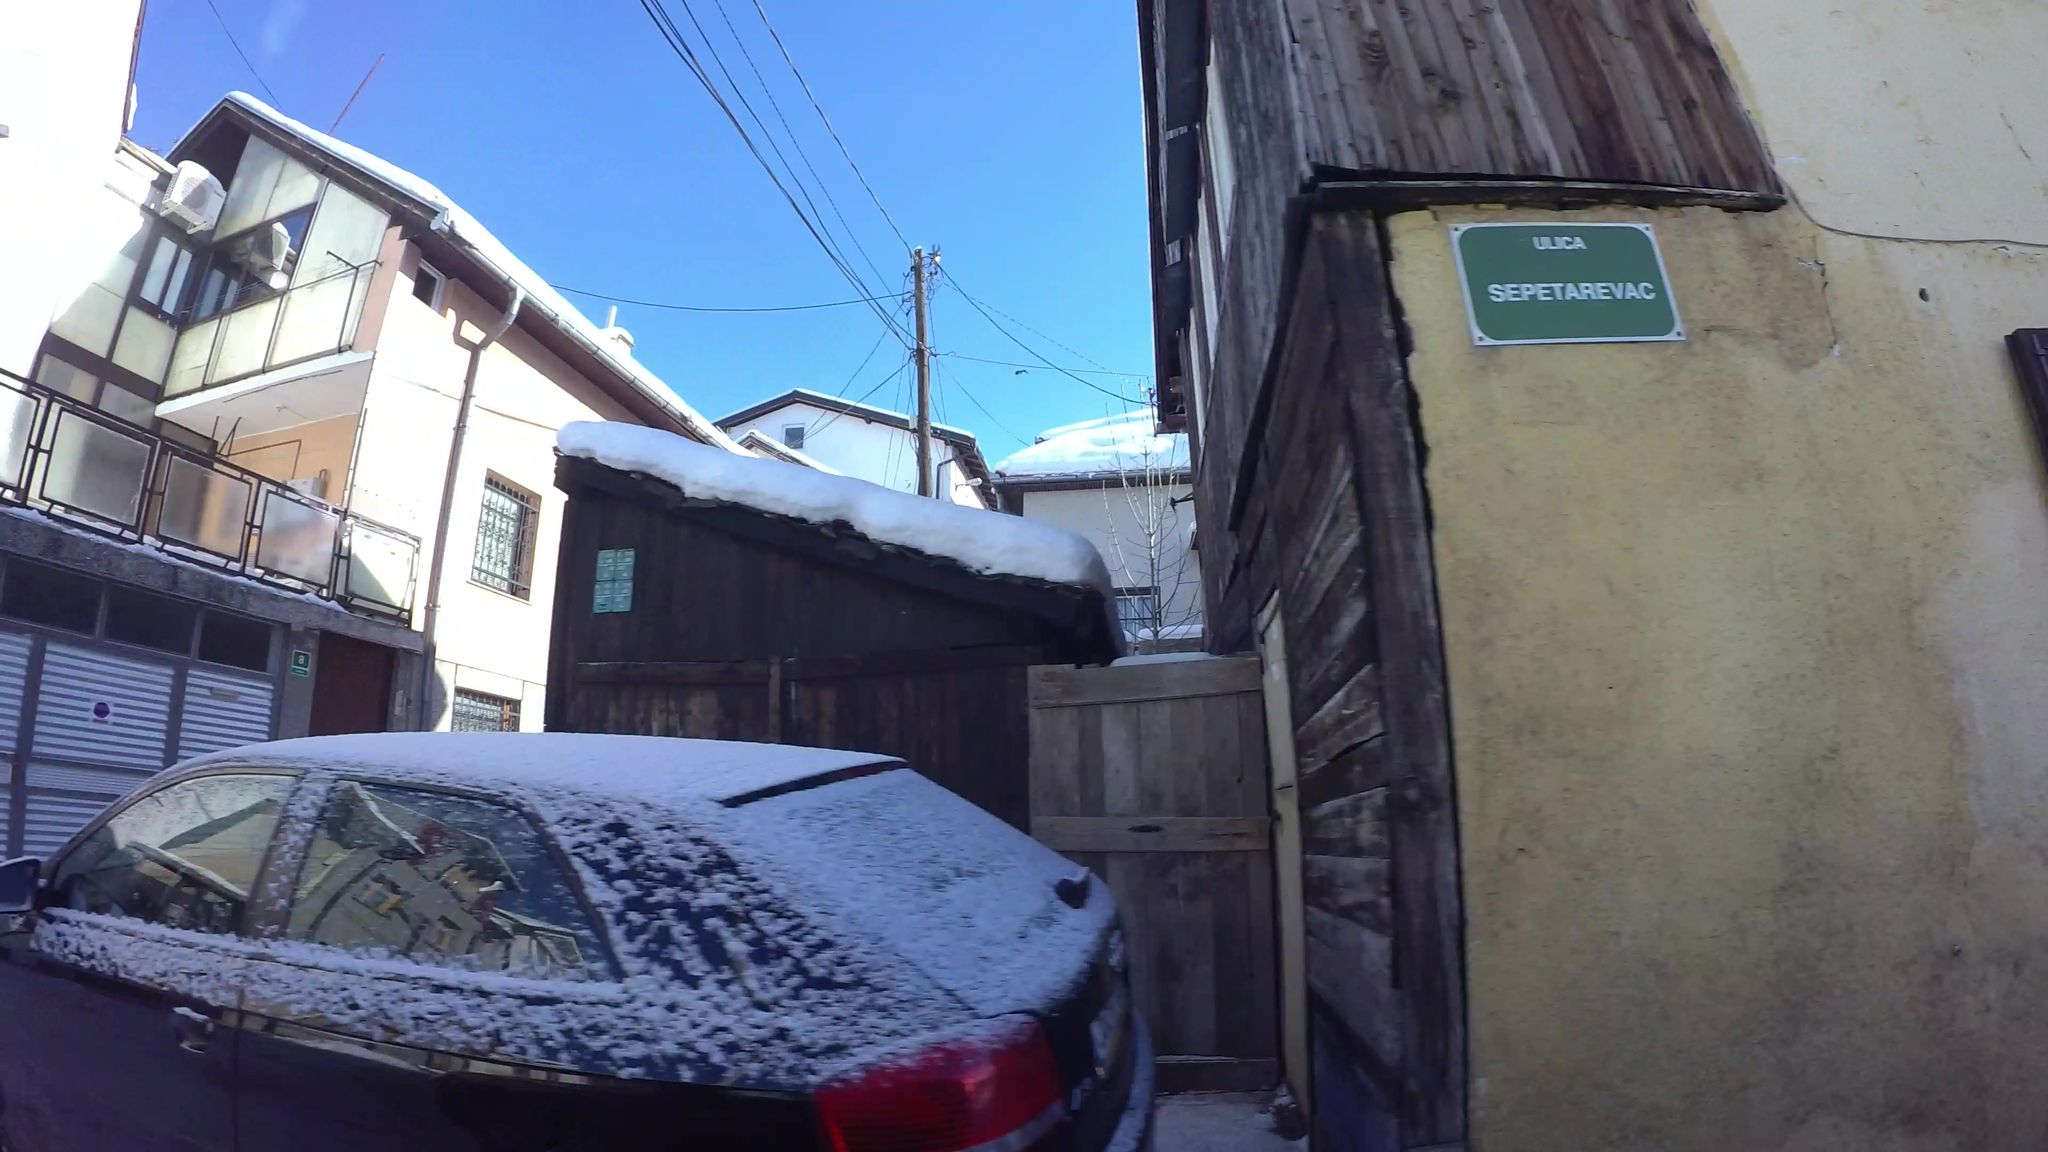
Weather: snowy
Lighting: day
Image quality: good
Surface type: walking surface
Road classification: steps, residential
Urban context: urban centre
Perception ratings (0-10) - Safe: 5.27, Lively: 5.65, Beautiful: 2.01, Boring: 4.88, Depressing: 4.11, Wealthy: 3.81